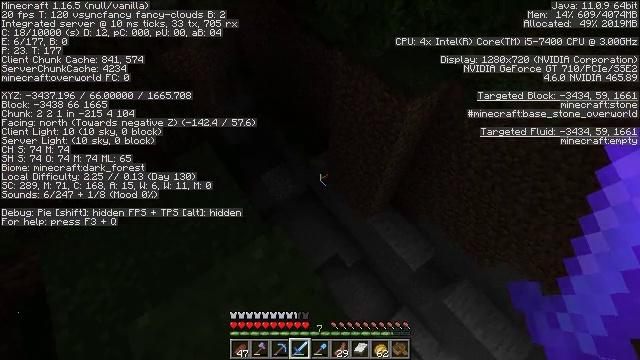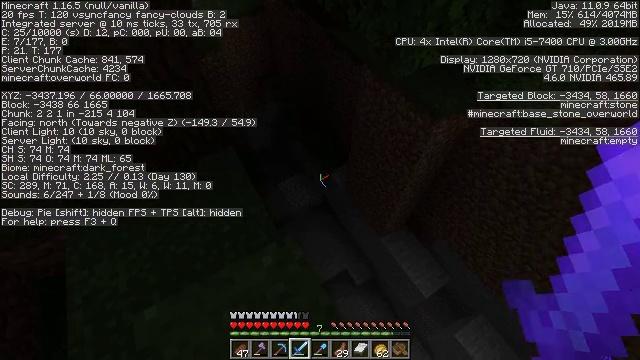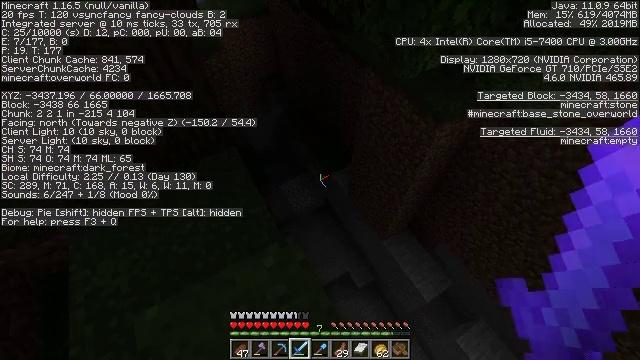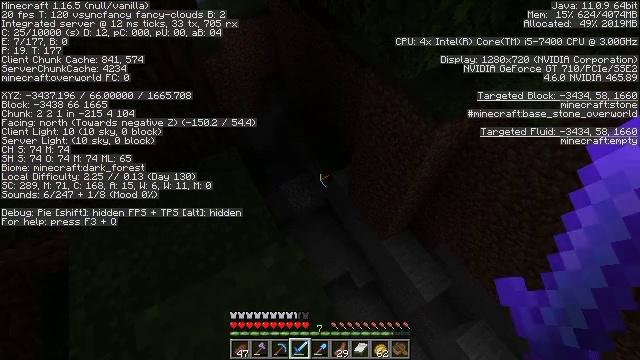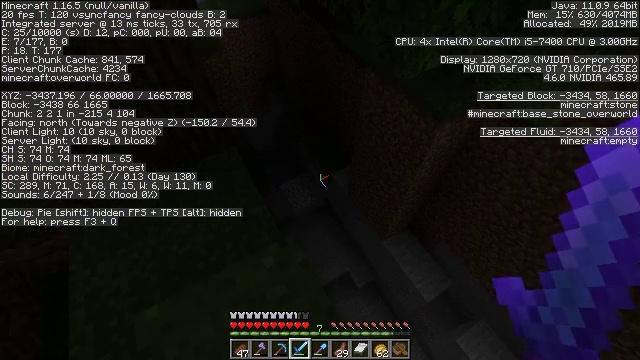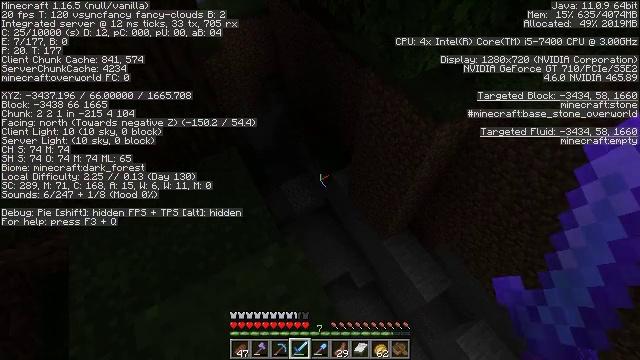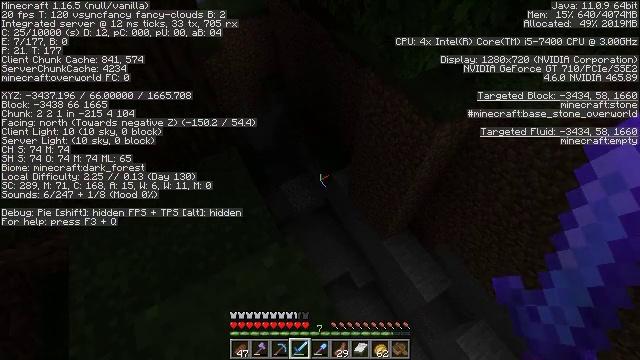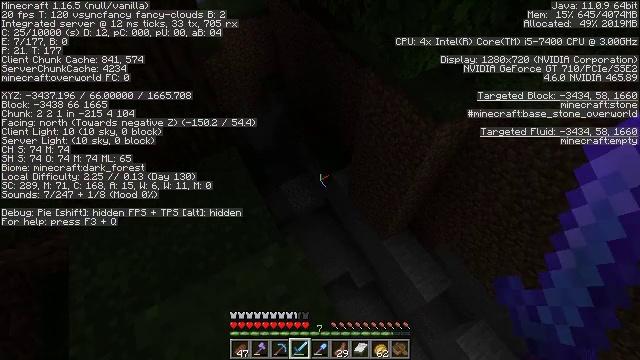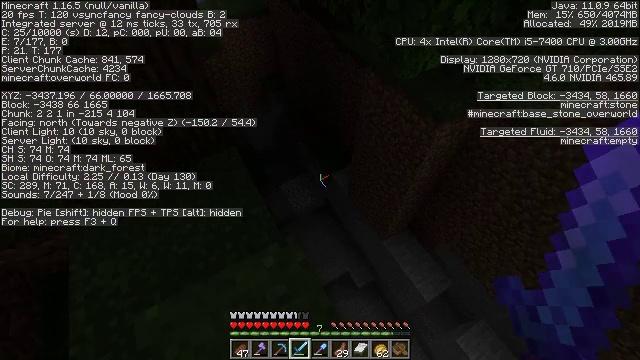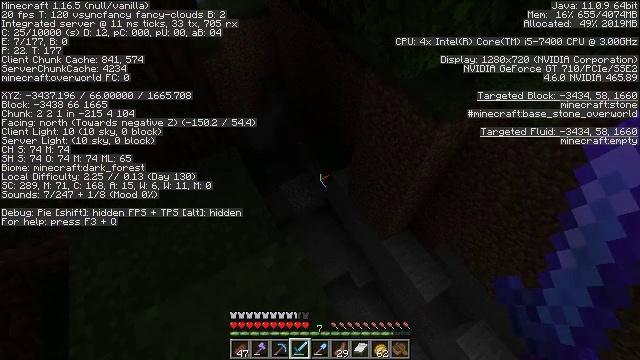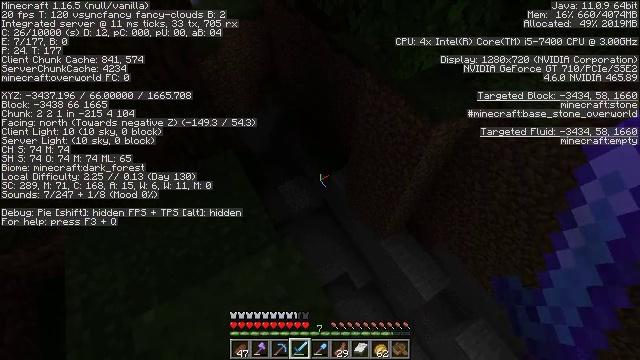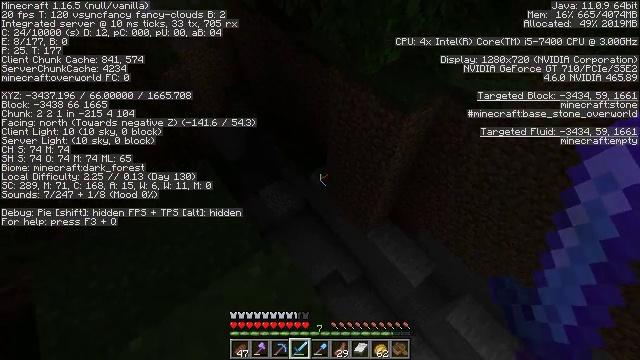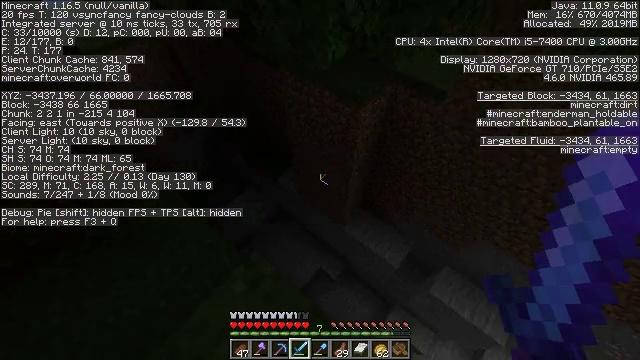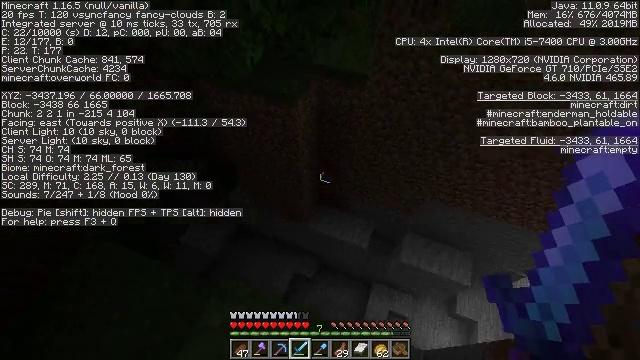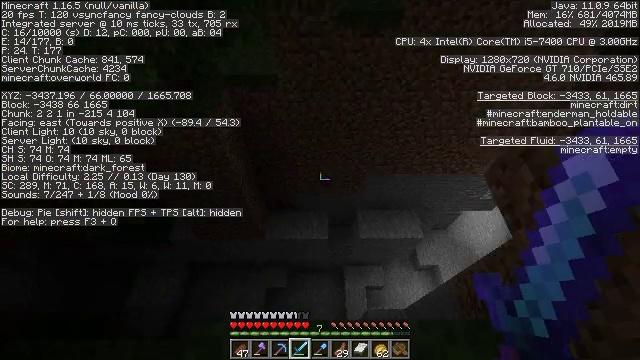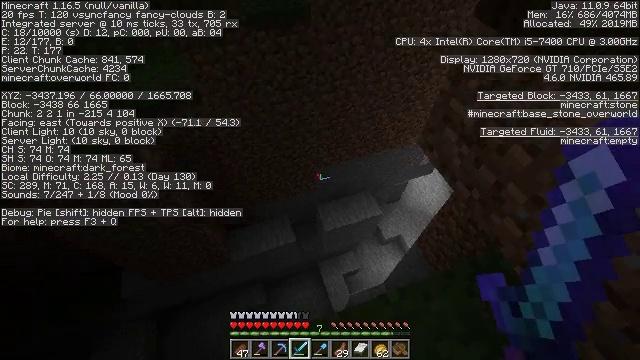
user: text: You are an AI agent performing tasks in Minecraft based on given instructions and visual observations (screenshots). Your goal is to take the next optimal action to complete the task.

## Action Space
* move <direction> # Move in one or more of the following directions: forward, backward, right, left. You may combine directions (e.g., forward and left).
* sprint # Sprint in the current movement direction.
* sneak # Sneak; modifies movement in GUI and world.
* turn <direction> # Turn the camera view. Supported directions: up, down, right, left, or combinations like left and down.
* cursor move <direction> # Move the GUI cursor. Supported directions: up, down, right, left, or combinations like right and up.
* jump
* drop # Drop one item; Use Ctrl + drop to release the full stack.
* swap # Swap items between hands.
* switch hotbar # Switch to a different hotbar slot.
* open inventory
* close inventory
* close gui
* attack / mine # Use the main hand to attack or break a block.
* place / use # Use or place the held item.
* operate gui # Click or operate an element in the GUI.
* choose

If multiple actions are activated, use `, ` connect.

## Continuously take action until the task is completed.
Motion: motion action
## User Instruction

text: Hunt animals.
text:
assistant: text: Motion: turn left and up
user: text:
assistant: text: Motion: no_op
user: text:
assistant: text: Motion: no_op
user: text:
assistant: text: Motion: no_op
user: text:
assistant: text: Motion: no_op
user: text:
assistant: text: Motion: no_op
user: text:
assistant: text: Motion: no_op
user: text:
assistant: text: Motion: no_op
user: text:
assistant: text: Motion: no_op
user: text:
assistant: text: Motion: no_op
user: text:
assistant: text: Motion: turn right
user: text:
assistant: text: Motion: turn right
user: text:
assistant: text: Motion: turn right
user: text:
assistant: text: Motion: turn right
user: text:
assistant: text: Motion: turn right
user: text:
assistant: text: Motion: turn right
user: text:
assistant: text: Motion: no_op
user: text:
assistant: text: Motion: no_op
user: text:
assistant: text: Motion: no_op
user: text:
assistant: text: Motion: no_op
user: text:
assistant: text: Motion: turn right
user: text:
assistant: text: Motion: turn right
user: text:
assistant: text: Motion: turn right and up
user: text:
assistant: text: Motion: turn right and up
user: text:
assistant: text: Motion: turn right and up
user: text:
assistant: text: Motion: turn right and up
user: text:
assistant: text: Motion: turn right and up
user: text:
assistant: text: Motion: turn right and up
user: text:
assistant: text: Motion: turn up
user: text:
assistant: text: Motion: move forward